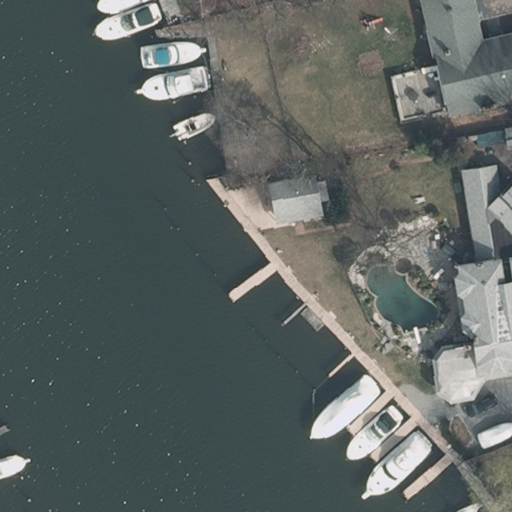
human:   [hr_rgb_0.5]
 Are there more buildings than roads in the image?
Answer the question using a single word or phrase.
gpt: yes

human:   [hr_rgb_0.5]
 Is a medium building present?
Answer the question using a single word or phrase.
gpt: yes

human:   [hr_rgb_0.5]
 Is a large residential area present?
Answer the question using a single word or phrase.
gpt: yes

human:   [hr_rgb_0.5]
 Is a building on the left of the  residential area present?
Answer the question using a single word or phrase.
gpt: yes

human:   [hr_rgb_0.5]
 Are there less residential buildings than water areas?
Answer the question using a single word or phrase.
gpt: no

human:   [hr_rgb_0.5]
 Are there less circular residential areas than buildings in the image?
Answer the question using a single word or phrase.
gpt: yes

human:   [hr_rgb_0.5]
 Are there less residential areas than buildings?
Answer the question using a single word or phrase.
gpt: yes

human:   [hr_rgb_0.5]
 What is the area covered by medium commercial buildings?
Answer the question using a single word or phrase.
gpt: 0m2

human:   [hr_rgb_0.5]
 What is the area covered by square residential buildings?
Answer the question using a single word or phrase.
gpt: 0m2

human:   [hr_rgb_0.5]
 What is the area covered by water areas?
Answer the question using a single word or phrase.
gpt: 0m2

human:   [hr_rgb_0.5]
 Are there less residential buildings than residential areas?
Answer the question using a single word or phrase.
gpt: no

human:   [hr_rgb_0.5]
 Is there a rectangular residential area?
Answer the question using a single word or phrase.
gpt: yes

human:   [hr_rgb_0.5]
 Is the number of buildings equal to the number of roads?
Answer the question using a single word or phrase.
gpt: no

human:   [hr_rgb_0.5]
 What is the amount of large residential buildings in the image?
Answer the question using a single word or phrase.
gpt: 0

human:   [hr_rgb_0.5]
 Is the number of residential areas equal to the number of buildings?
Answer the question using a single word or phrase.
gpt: no

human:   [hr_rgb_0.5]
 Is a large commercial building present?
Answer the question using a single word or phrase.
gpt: no

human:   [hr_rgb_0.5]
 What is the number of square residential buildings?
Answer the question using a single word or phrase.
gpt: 0

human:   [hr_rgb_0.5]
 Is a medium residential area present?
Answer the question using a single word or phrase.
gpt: no

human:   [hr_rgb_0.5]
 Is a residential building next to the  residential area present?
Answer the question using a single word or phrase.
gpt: yes

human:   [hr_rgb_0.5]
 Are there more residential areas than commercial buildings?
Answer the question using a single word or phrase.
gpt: yes

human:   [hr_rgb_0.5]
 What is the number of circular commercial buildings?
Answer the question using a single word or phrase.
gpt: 0

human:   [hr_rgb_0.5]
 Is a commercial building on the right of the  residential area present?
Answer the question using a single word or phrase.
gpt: no

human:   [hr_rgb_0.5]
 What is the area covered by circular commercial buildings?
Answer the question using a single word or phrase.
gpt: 0m2

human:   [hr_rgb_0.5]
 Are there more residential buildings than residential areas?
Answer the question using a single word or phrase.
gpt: yes

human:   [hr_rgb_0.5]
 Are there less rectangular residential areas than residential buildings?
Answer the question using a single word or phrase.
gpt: yes

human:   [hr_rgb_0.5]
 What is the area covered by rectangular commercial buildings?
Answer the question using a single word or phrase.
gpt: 0m2

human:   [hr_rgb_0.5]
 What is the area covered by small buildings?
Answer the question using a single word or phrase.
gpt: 117m2

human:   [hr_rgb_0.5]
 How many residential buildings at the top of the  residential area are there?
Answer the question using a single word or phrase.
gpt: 2

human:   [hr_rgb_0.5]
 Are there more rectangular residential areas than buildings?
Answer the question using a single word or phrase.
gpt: no

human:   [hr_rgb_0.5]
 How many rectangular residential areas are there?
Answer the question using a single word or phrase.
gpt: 1

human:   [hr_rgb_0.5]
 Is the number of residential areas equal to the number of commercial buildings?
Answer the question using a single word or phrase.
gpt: no

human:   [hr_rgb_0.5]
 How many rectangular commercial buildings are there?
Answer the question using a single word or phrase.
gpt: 0

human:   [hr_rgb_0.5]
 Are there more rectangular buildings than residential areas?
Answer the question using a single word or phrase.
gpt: no

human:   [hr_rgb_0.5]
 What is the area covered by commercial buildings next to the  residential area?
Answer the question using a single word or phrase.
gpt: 0m2

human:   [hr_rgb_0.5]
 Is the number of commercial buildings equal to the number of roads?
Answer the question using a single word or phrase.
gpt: yes

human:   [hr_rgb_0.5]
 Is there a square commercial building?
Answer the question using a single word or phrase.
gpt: no